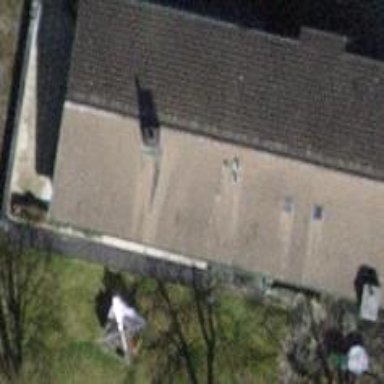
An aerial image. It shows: Building with tiled roof.